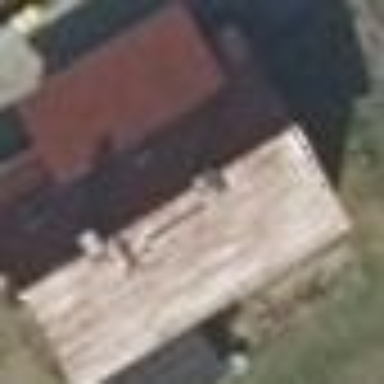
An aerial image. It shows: House with gabled roof oriented along the length of the building.